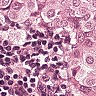
Metastatic tissue present: yes